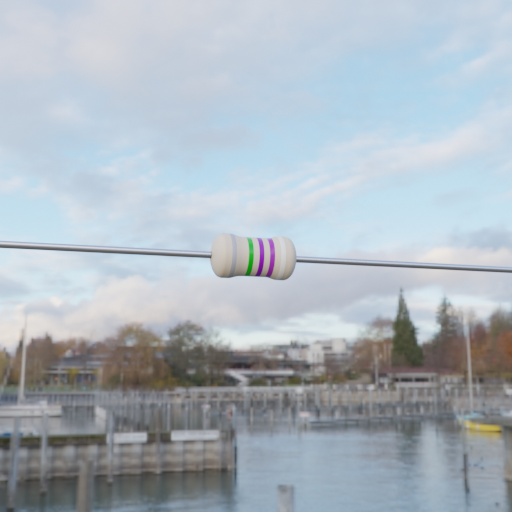
Resistor colour bands (in order): silver, green, violet, violet, white